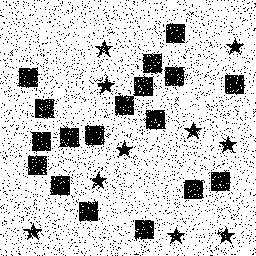
Squares: 18
Triangles: 0
Stars: 10
Total shapes: 28